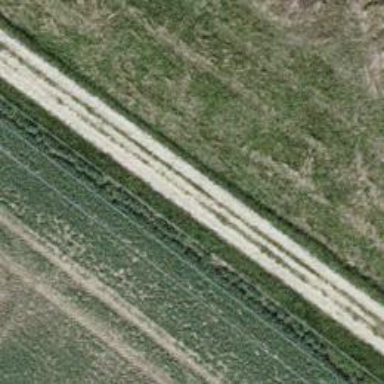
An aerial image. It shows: Gravel track with grade2 quality.